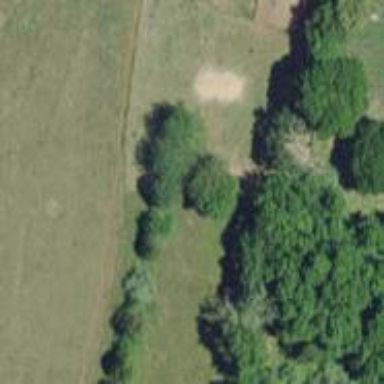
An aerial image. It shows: Row of trees in natural setting.